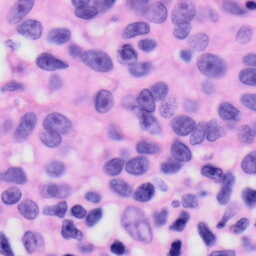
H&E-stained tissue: Skin